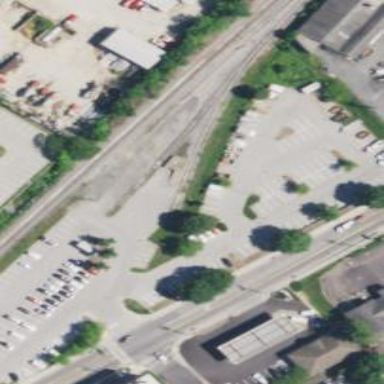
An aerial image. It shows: Railway spur service.